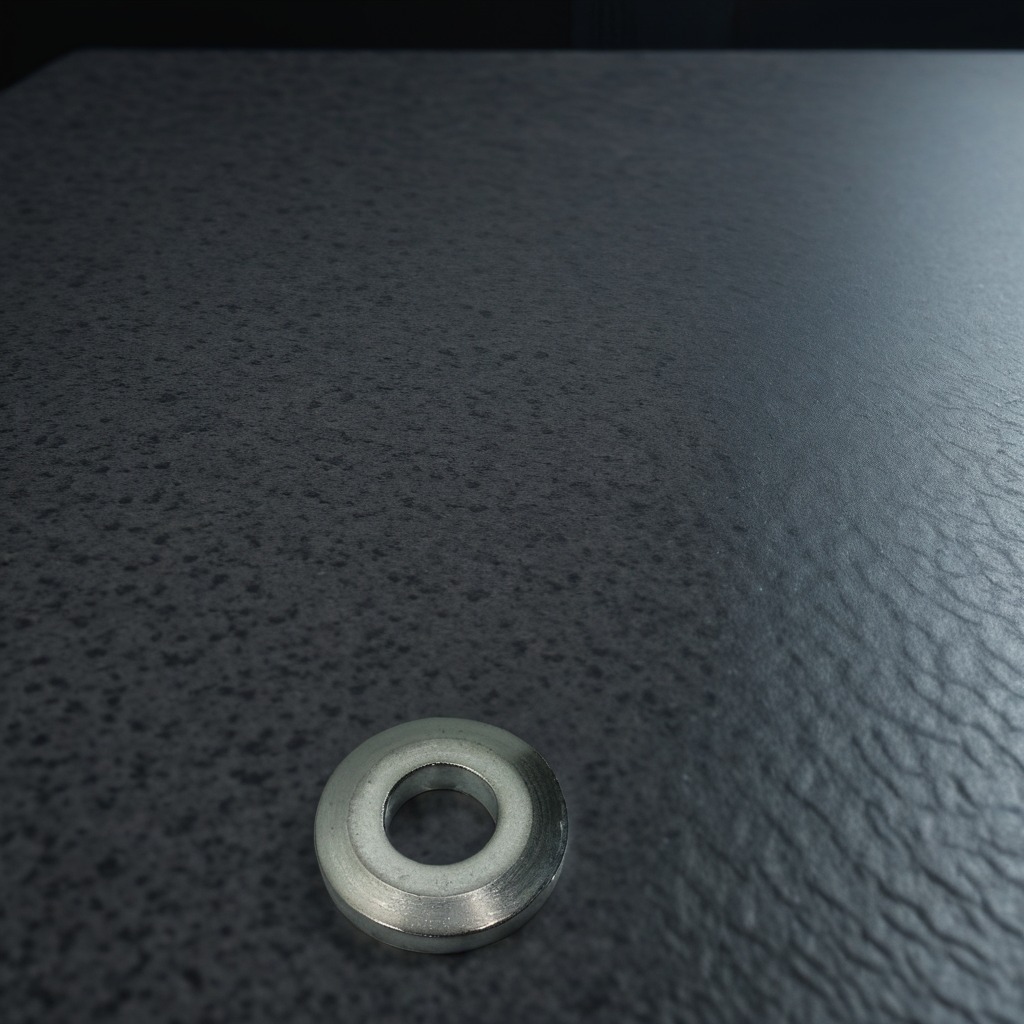
A flat metal washer is lying on the clean granite table inside a workshop at night.